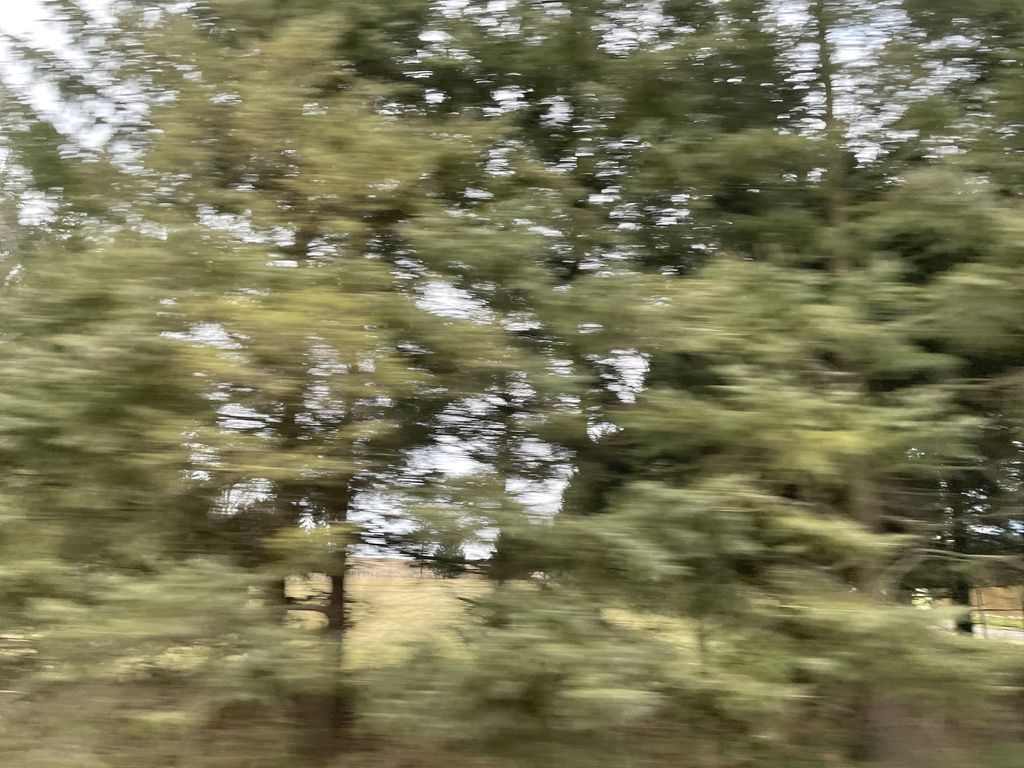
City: kitchener-waterloo